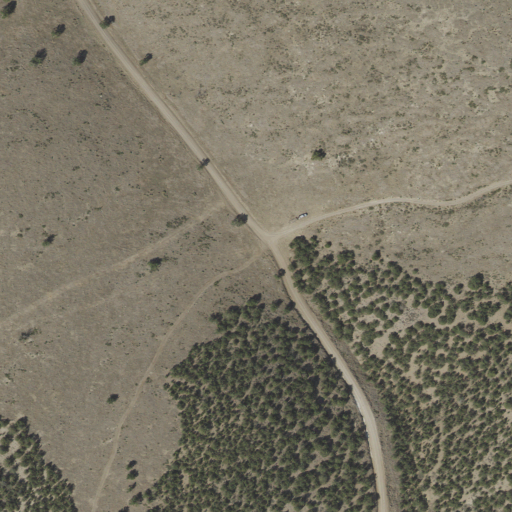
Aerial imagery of gap in Utah named Erickson Pass containing shrub, evergreen forest, open development, and low intensity development